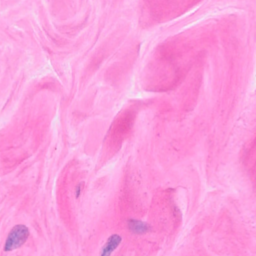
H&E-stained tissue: Breast